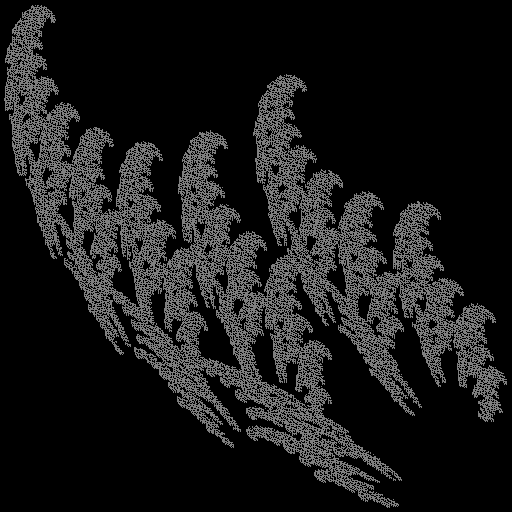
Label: spiderbrake